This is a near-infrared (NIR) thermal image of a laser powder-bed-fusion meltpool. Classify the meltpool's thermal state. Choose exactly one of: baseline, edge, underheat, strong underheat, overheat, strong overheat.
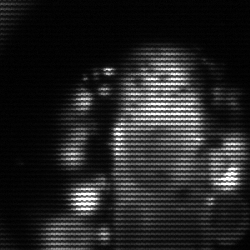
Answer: strong underheat